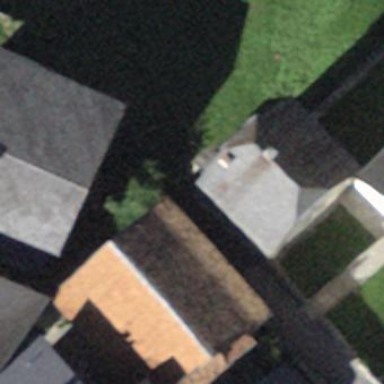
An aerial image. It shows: Simple house.